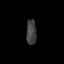
Tissue: lung
Cell type: Smooth muscle cells
Senescence score: 0.5469
Nuclear area (px): 254
Mean DAPI intensity: 63.524